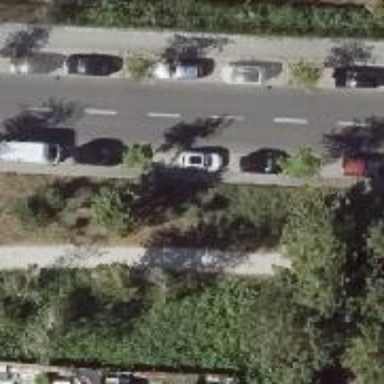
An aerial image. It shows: Avenue of trees.